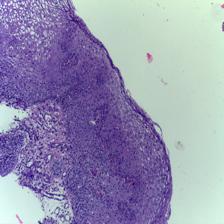
Diagnosis: Normal